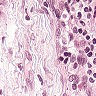
Metastatic tissue present: yes